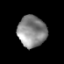
Tissue: prostate
Cell type: Epithelial cells
Senescence score: 0.3133
Nuclear area (px): 876
Mean DAPI intensity: 136.781